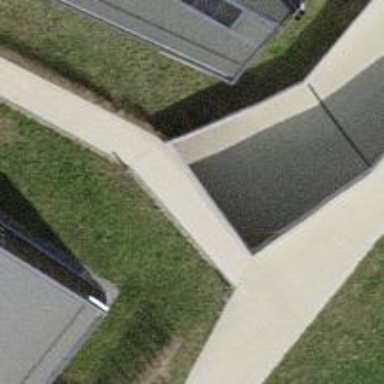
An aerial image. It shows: Concrete footway.